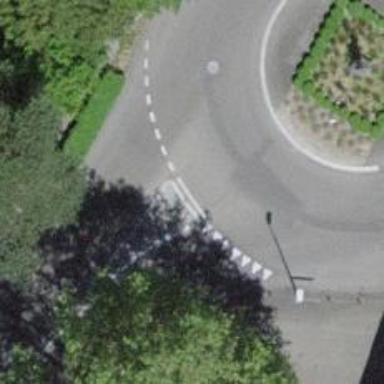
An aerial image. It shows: Road with "give way" sign.